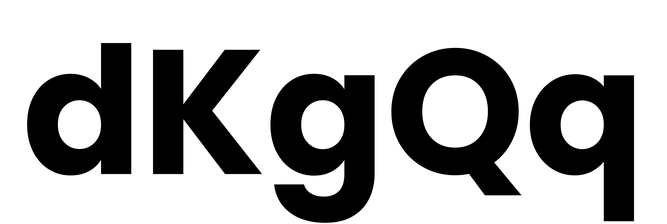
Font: Poppins-Bold